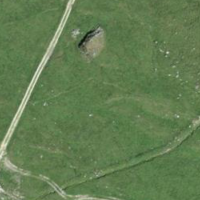
EUNIS habitat code: 26
Species observed at this site:
Melitaea diamina